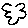
Label: cloud